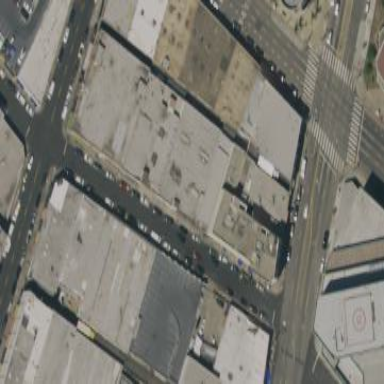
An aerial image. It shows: Industrial building.